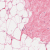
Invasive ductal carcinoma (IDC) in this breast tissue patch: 0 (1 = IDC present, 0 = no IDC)